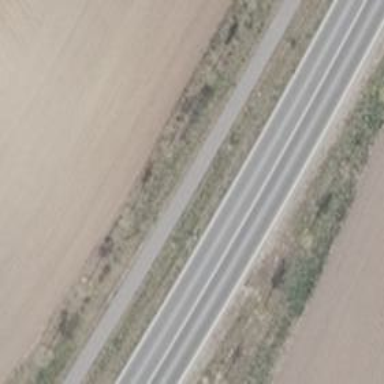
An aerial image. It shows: Asphalt cycleway.